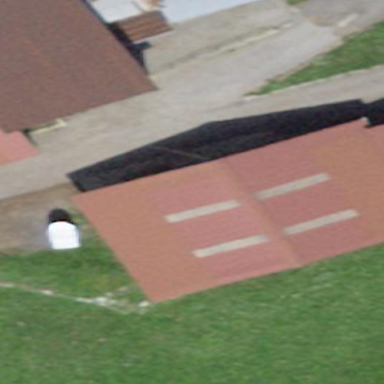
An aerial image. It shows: Farm auxiliary building.